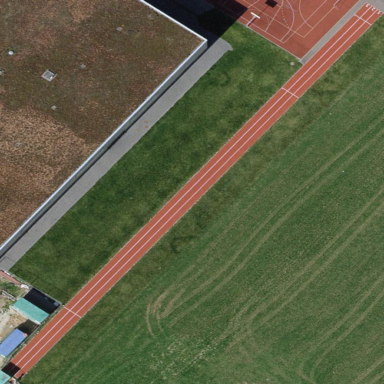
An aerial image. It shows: Tartan surface athletics pitch for leisure land activities.